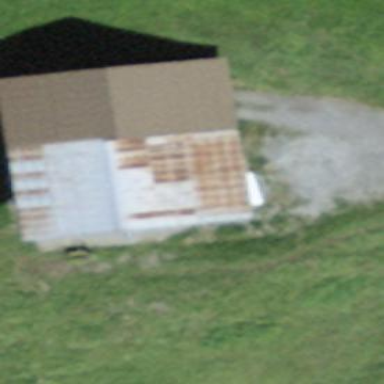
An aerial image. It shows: Barn.